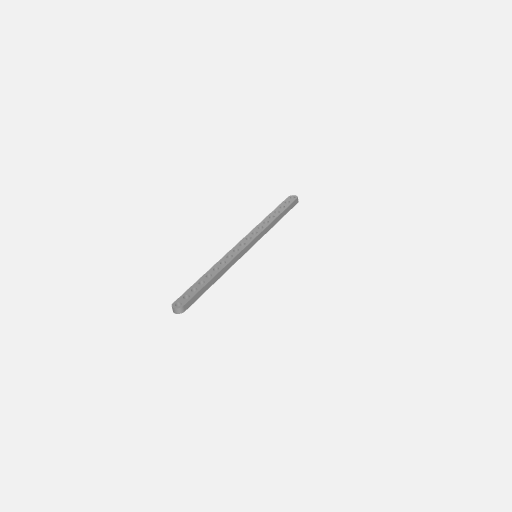
Part: FlatBeam19H